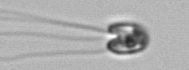
Label: flagellate_morphotype1